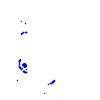
Particle: electron